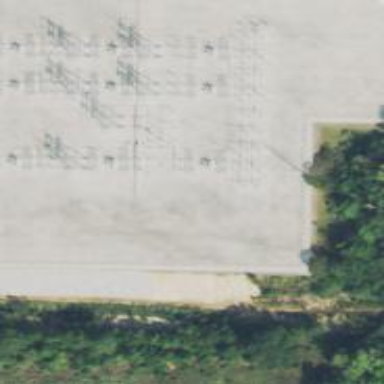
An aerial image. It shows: Switch used for power control.